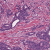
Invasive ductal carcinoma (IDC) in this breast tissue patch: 1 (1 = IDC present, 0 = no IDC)